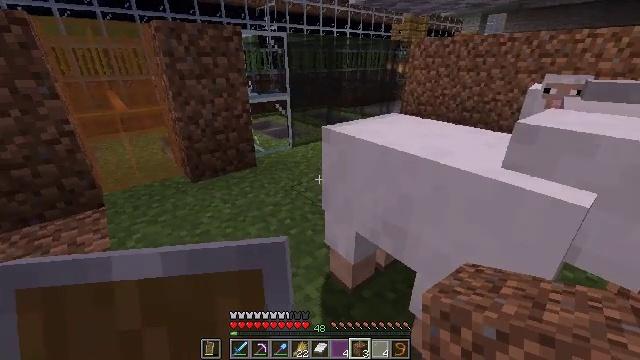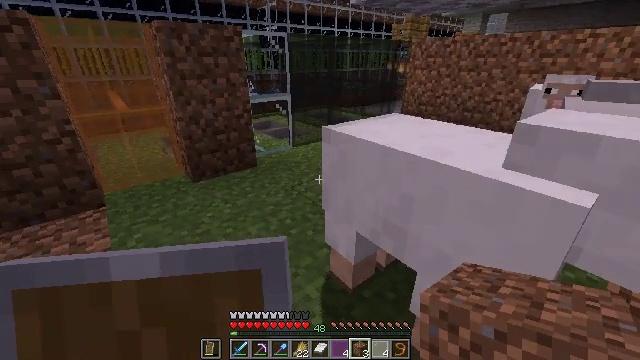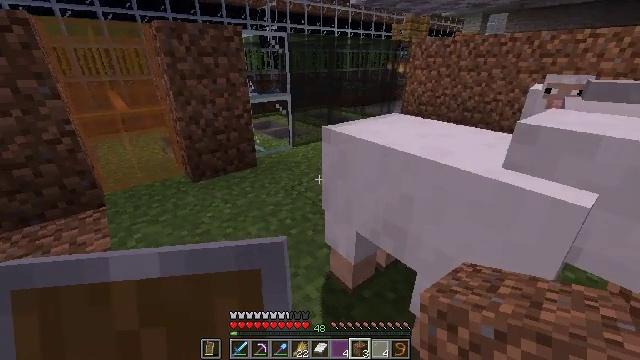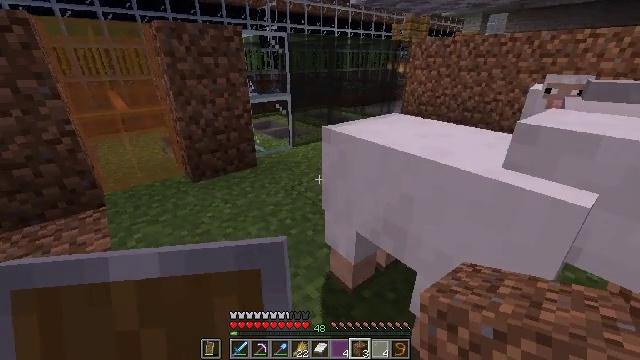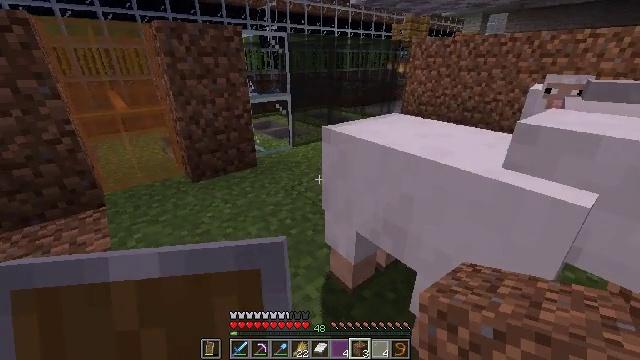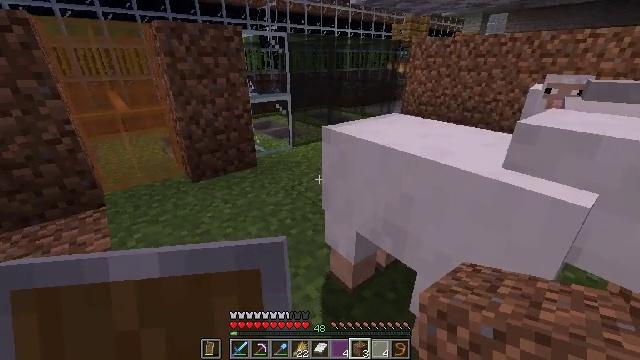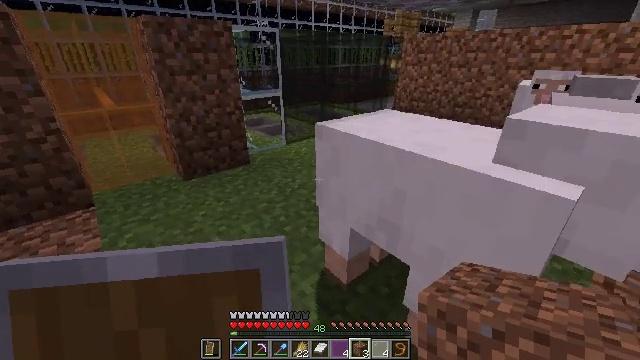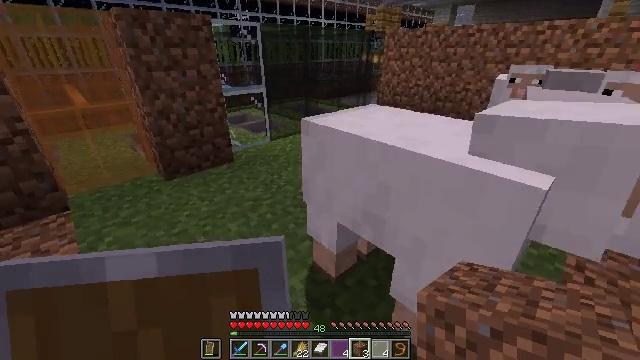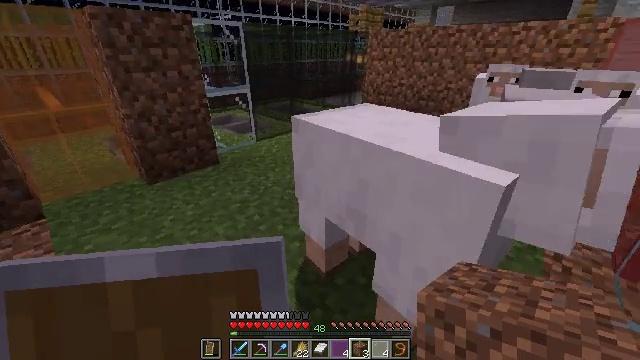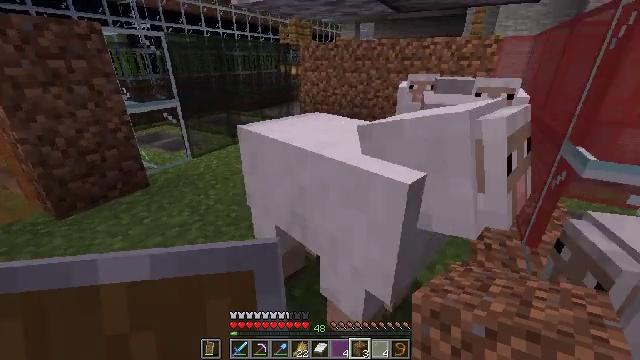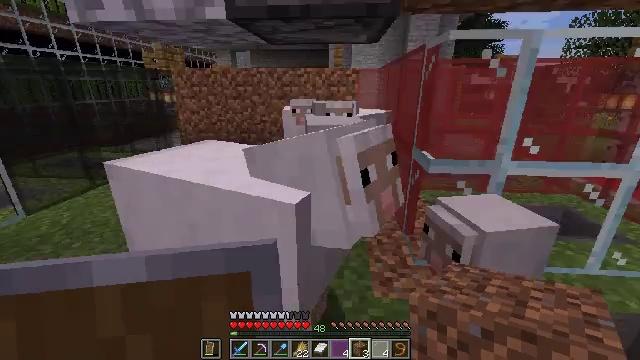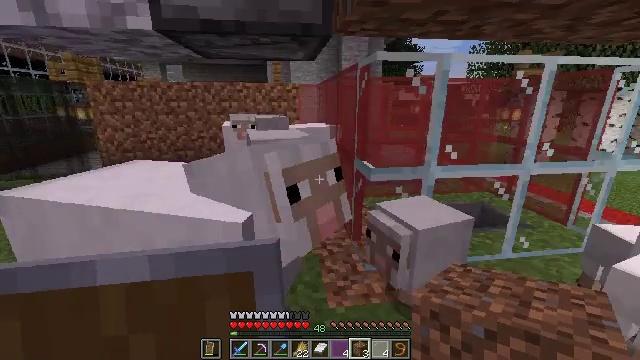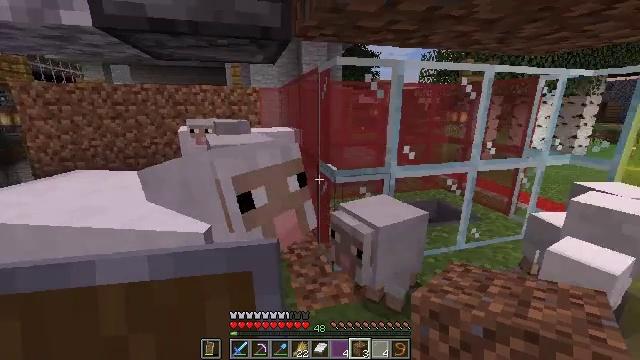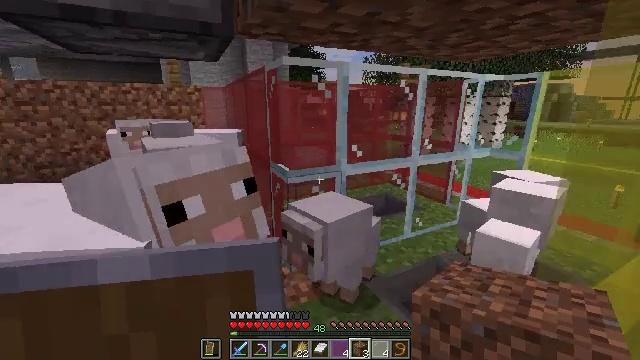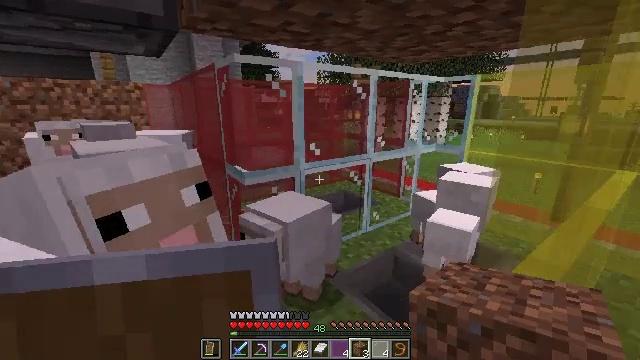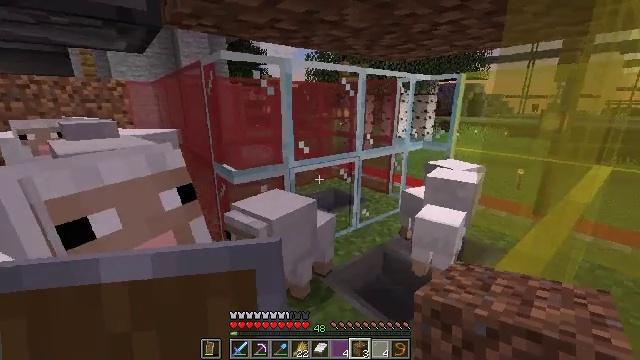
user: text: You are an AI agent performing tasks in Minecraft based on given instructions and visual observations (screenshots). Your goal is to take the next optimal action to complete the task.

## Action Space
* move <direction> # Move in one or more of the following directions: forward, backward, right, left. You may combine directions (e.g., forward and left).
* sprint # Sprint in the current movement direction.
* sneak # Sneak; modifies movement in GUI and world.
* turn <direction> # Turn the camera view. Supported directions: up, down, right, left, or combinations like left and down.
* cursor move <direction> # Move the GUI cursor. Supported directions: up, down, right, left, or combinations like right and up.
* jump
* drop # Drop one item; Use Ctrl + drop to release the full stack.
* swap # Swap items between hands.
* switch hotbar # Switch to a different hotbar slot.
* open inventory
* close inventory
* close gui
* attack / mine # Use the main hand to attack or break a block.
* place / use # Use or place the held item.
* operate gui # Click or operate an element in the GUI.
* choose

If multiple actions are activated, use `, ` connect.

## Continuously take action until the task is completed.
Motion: motion action
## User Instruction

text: Gather the black stained glass pane.
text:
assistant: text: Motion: no_op
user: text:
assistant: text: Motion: no_op
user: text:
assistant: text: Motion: no_op
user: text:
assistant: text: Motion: no_op
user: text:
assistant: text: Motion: no_op
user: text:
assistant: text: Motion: turn right
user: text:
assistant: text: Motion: turn right
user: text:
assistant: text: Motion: turn right
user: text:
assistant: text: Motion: turn right and up
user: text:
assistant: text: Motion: turn right and up
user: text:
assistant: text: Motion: turn right and up
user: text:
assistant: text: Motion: turn right
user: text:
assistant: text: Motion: turn right
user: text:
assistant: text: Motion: turn right
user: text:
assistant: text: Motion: turn right
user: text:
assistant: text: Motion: turn right
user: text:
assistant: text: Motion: turn right
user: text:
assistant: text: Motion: turn down
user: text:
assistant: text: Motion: turn down
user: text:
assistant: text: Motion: turn down
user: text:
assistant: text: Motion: turn down
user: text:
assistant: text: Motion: turn down
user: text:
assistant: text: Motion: turn left and down
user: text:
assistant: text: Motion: move left, turn left and up
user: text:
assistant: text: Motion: move left, turn left and up
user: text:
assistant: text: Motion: move left, turn left
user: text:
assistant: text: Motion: move forward and move left, turn left
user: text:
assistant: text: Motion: move forward and move left, turn left
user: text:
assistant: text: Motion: move forward and move left, turn left
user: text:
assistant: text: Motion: move forward and move left, turn left